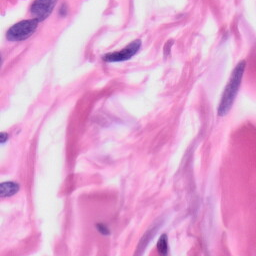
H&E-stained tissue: Skin